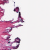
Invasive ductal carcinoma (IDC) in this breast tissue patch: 0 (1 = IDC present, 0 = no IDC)